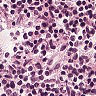
Metastatic tissue present: no